Field crop: maize
Growth stage: 2
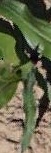
Species: maize